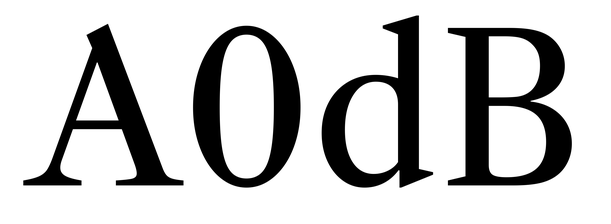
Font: LibreCaslonText_Regular